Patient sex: M
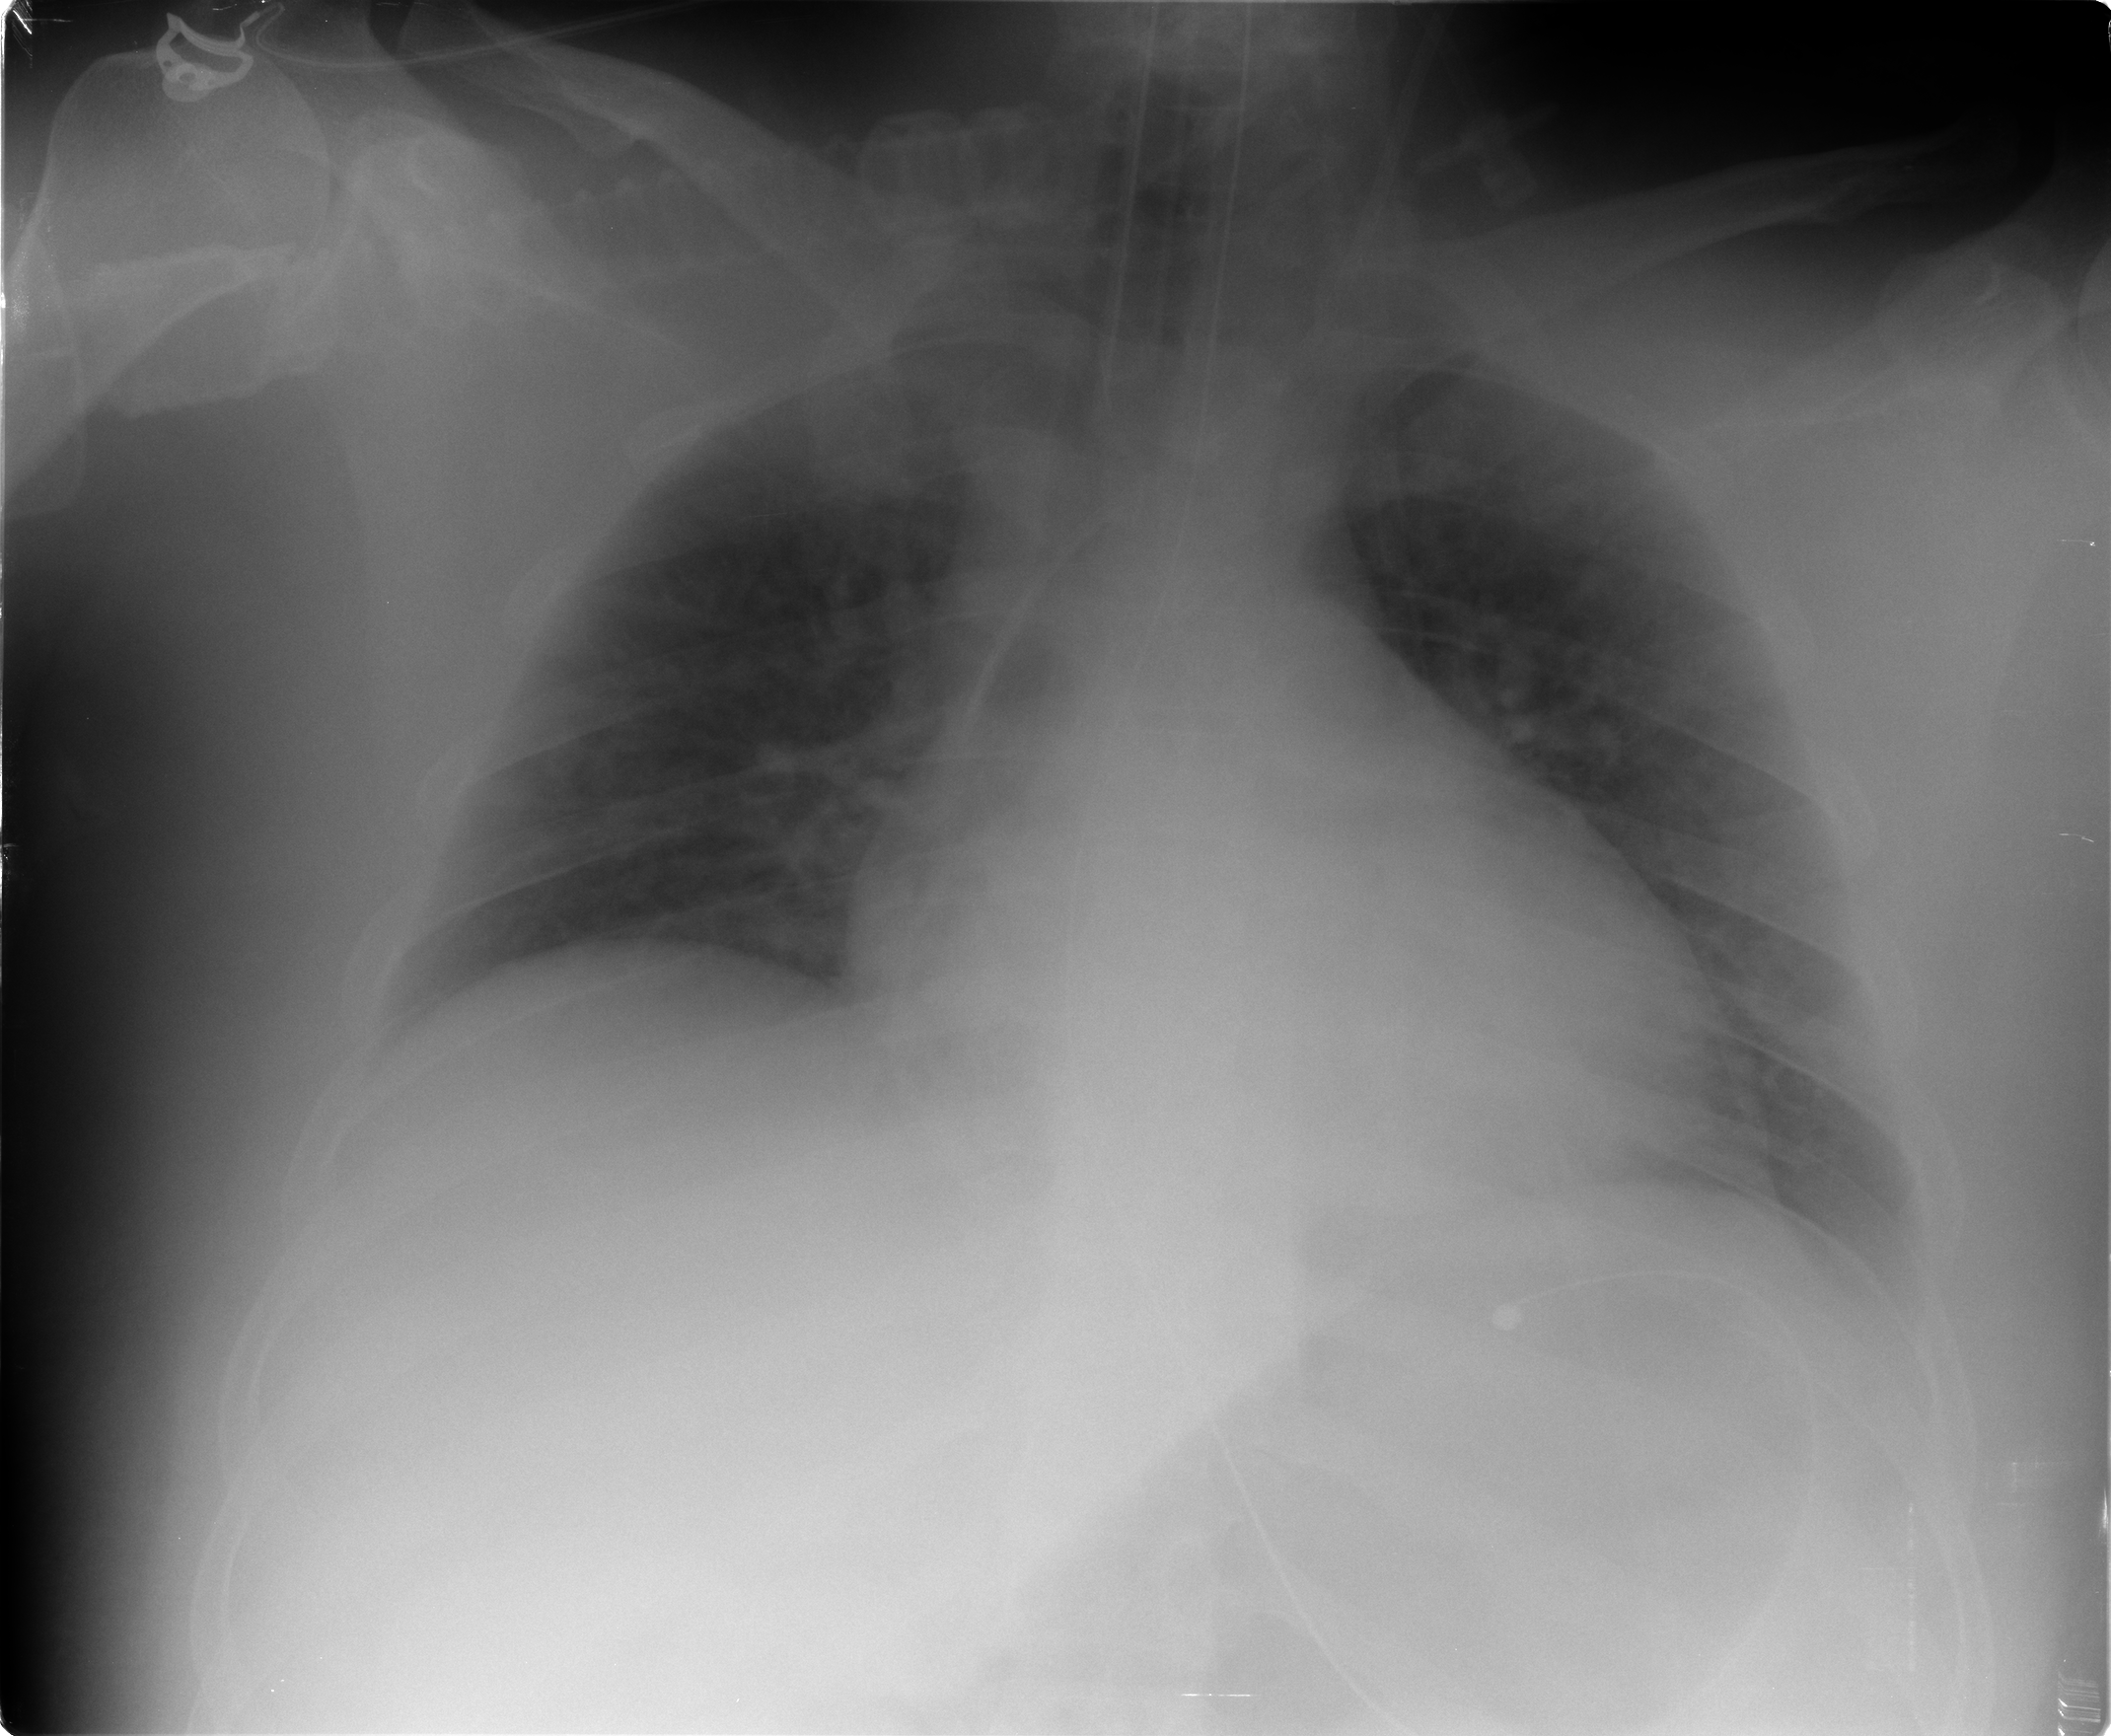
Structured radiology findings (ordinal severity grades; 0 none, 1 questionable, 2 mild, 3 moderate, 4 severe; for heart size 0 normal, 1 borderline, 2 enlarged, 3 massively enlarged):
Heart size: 2
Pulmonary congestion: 1
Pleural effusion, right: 0
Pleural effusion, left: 0
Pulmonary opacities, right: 0
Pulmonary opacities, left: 0
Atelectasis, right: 2
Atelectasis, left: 2